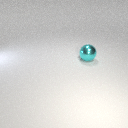
large cyan metal sphere